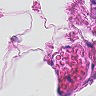
Metastatic tissue present: no